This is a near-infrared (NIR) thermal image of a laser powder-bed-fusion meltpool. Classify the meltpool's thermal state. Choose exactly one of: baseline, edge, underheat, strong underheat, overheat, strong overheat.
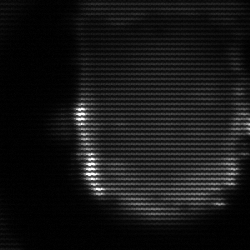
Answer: baseline